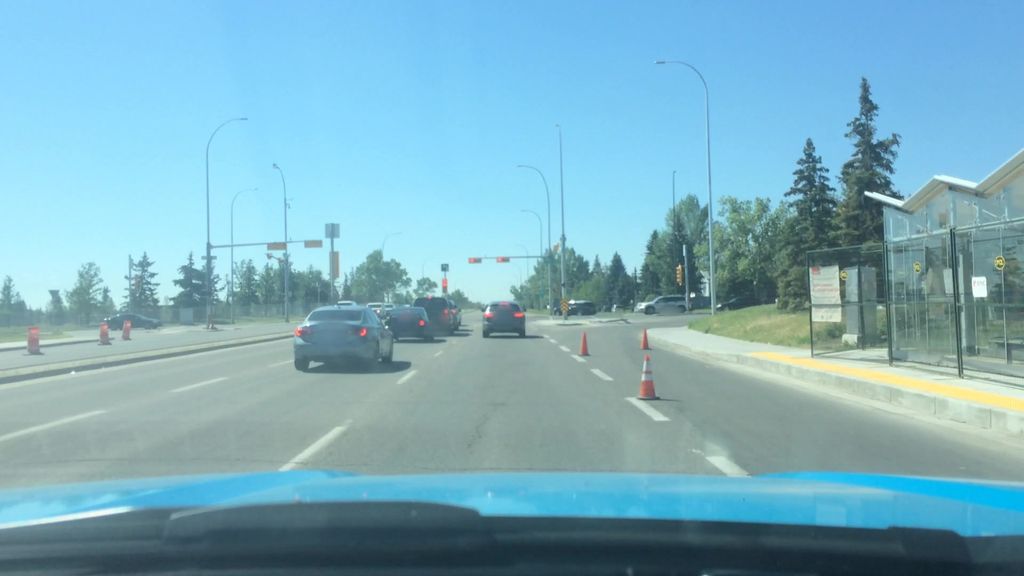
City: calgary